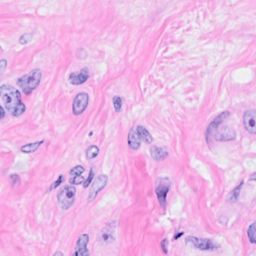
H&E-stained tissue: Breast